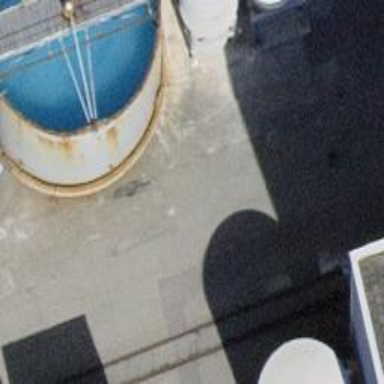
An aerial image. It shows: Water storage tank.